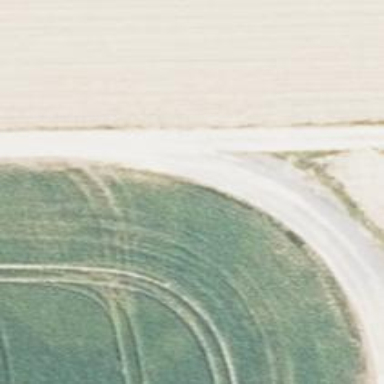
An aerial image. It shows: Track with compacted grade2 surface.